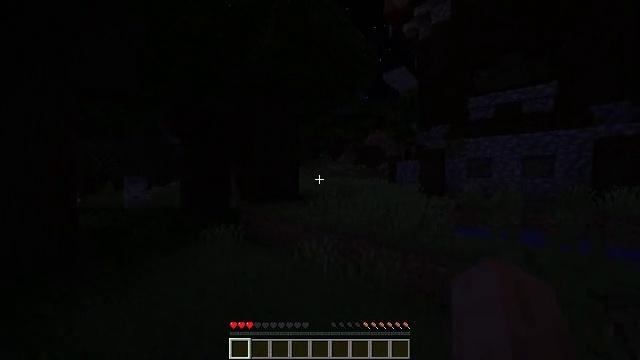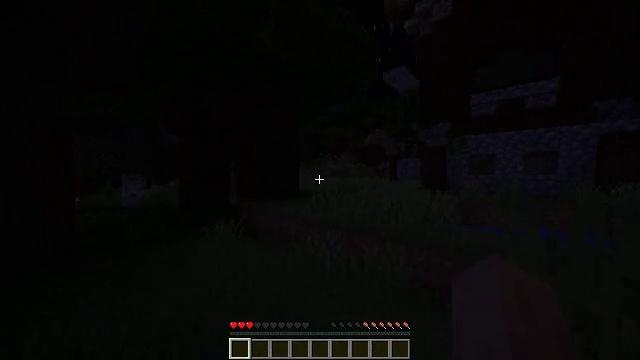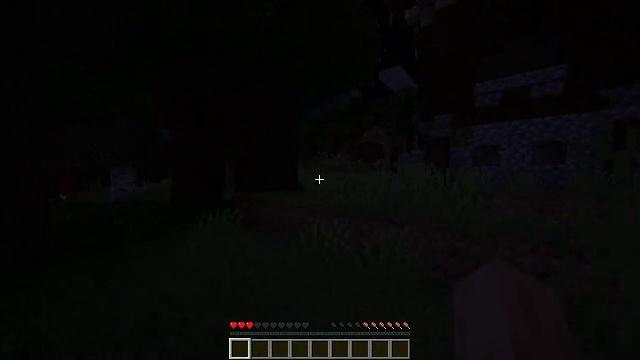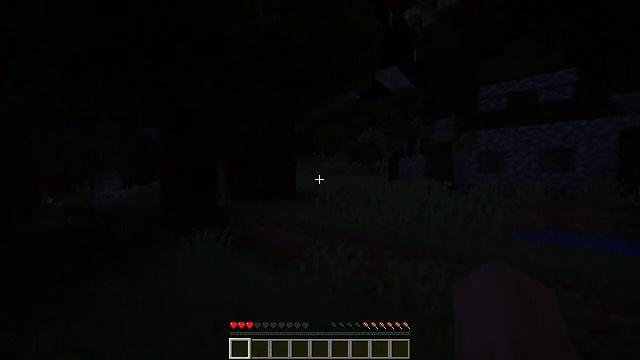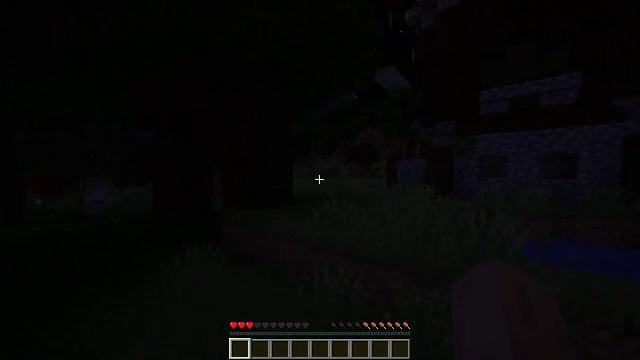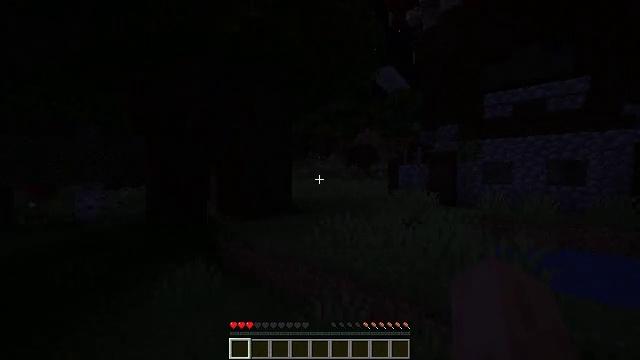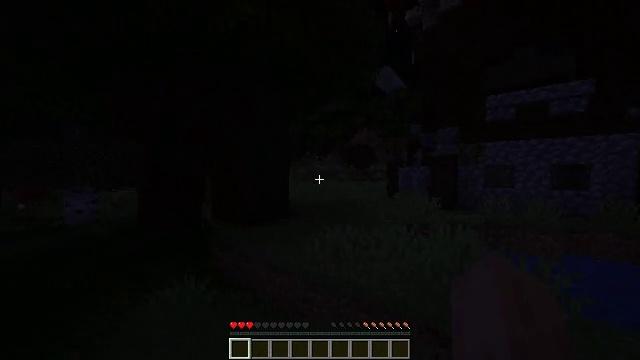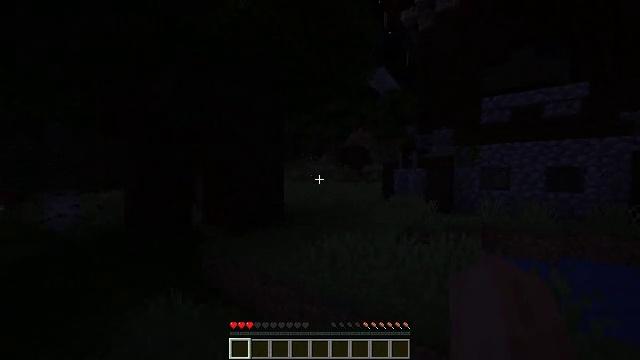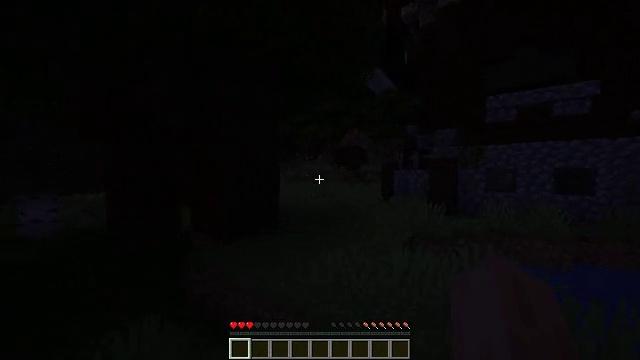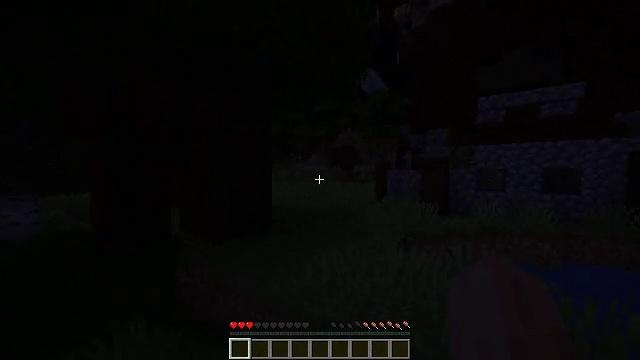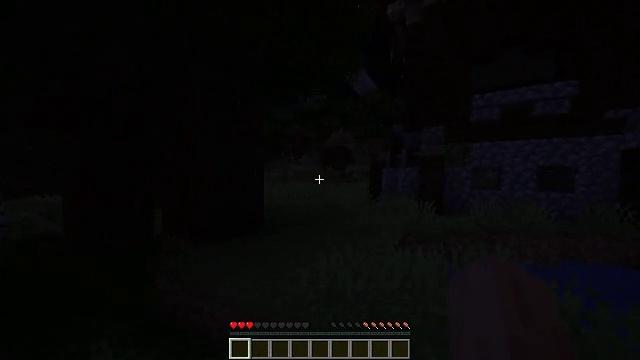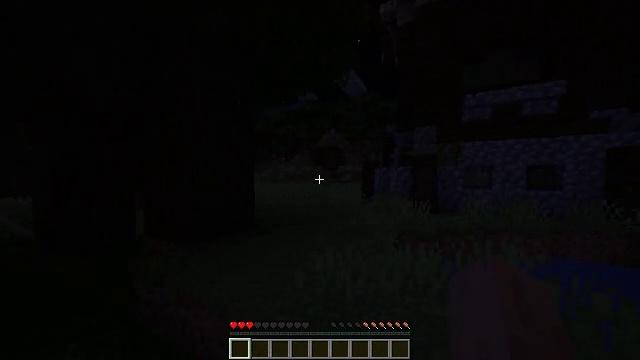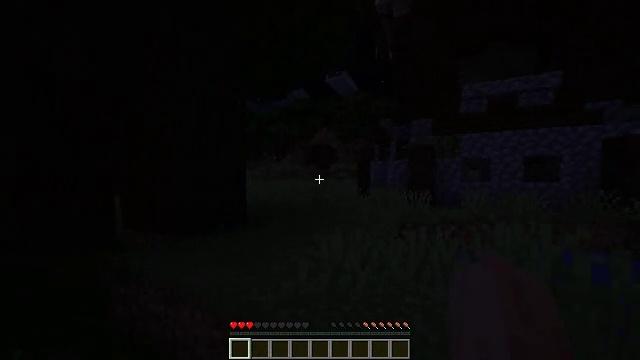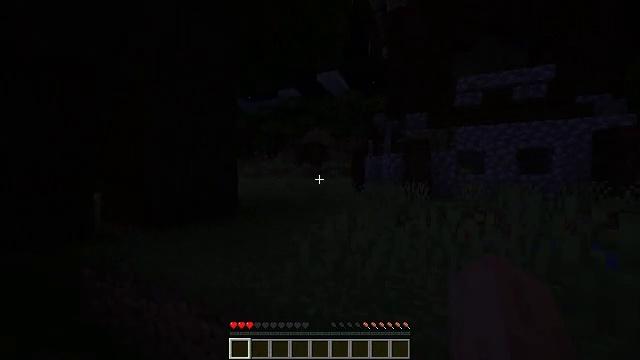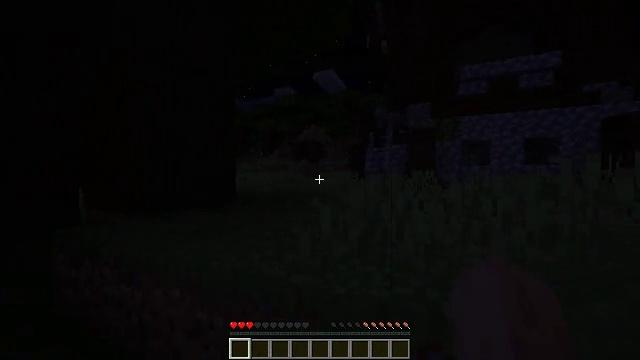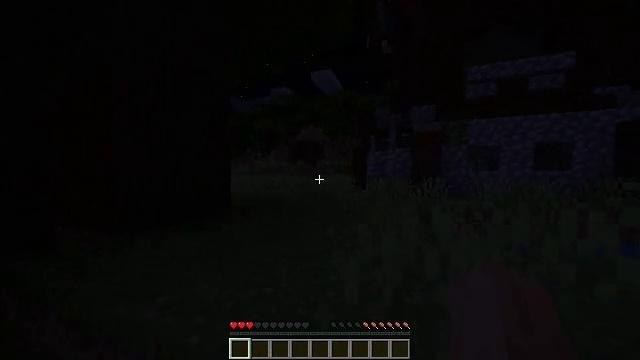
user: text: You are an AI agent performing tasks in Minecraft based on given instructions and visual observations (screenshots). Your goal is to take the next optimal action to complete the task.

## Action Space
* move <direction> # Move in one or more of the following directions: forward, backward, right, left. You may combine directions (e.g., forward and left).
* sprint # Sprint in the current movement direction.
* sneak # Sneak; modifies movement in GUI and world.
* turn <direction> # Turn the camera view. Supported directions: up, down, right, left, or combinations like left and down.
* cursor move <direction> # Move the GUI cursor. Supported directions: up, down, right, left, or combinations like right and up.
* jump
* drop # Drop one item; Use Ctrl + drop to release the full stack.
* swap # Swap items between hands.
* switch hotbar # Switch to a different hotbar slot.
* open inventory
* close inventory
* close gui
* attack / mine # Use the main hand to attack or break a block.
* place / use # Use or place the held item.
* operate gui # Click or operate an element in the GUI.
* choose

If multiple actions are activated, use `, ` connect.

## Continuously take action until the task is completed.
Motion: motion action
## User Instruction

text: Mine the red mushroom block in the forest.
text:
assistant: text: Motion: move forward, sprint, jump
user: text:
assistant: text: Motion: move forward, sprint, turn right, jump
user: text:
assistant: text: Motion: move forward, sprint, turn right, jump
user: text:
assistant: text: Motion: move forward, sprint, jump
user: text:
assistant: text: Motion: move forward, sprint, jump
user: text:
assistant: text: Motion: move forward, sprint, jump
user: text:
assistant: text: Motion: move forward, sprint, turn right, jump
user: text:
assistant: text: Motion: move forward, sprint, turn right, jump
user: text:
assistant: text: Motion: move forward, sprint, turn right, jump
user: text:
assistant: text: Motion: move forward and move left, sprint, turn right, jump
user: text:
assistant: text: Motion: move forward and move left, sprint, turn right, jump
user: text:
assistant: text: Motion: move forward and move left, sprint, turn right, jump
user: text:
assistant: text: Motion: move forward and move left, sprint, turn right, jump
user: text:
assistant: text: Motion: move forward and move left, sprint, turn right, jump
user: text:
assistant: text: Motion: move forward, sprint, jump
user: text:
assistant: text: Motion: move forward, sprint, jump
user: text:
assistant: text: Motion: move forward, sprint, jump
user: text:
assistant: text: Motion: move forward, sprint, jump
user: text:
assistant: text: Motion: move forward, sprint, jump
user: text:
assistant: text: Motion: move forward, sprint, jump
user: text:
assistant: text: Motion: move forward, sprint, turn right, jump
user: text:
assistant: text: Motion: move forward, sprint, turn right, jump
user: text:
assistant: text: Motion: move forward, sprint, turn right, jump
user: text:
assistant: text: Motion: move forward, sprint, jump
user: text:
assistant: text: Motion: move forward, sprint, jump
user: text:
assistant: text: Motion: move forward, sprint, jump
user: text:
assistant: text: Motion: move forward, sprint, turn left, jump
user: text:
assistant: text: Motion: move forward, sprint, turn left and down, jump
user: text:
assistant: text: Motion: move forward, sprint, jump
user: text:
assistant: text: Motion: move forward and move left, sprint, jump